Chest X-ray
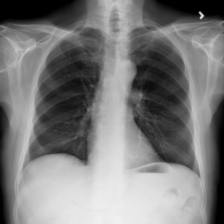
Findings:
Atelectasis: negative
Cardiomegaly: negative
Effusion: negative
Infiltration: negative
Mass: negative
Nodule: negative
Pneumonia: negative
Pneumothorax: negative
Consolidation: negative
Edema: negative
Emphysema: negative
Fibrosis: negative
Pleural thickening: negative
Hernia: negative